Question: I have the following little program:
'''
#include <iostream>
int main() {
std::cout << "Time: " << __TIME__ << std::endl;
std::cout << "Timestamp: " << __TIMESTAMP__ << std::endl;
return 0;
}
'''
which produces the following output:

As you can see, '__TIME__' has a quite big difference with '__TIMESTAMP__', it is .
Why does this happen? How can there be such a difference between the two times?
Even the program's build time was less than 4 seconds, so where does this difference come from?
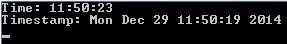
Answer: The two macros do entirely different things:
---
## GCC
> '__TIME__'This macro expands to a string constant that describes . The string constant contains eight characters and looks like "'23:59:01'".
If GCC cannot determine the current time, it will emit a warning message (once per compilation) and '__TIME__' will expand to "'??:??:??'".
(<URL>
> '__TIMESTAMP__'This macro expands to a string constant that describes . The string constant contains abbreviated day of the week, month, day of the month, time in hh:mm:ss form, year and looks like "'Sun Sep 16 01:03:52 1973'". If the day of the month is less than 10, it is padded with a space on the left.If GCC cannot determine the current date, it will emit a warning message (once per compilation) and '__TIMESTAMP__' will expand to "'??? ??? ?? ??:??:?? ????'".
(<URL>
---
## Visual Studio
> '__TIME__': . The time is a string literal of the form .
'__TIMESTAMP__': , expressed as a string literal in the form , where is the abbreviated day of the week and is an integer from 1 to 31.
(<URL>